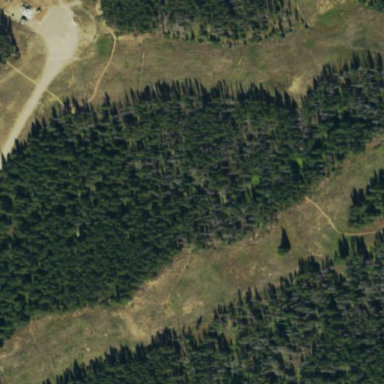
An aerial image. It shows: Evergreen needle-leaved woodland.